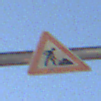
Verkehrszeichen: Arbeitsstelle
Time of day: MorningAfternoon
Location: Outdoor (Urban)
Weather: Clear
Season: NotSpecified
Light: Natural